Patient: sex M, age 53
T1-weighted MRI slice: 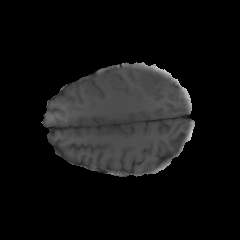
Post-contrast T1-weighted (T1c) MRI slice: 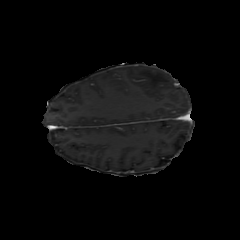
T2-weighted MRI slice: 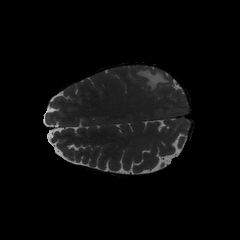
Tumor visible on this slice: yes
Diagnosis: Glioblastoma, IDH-wildtype
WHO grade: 4